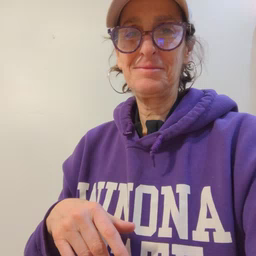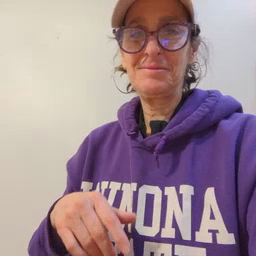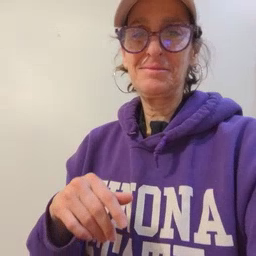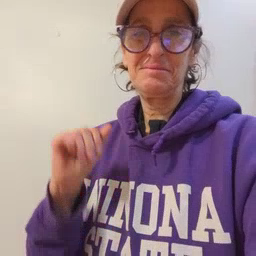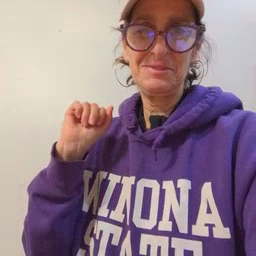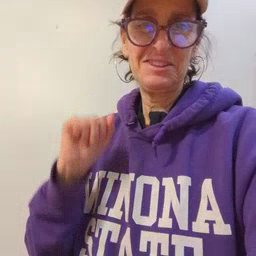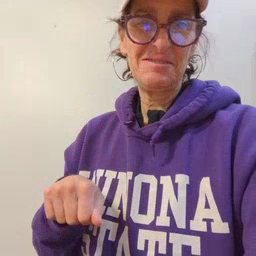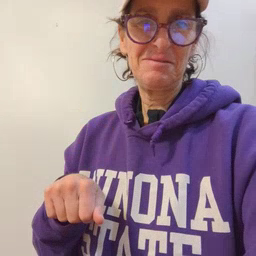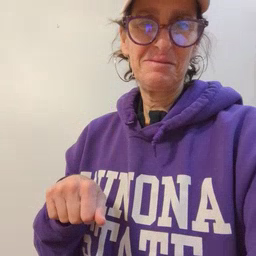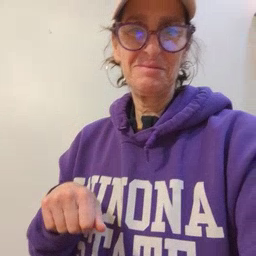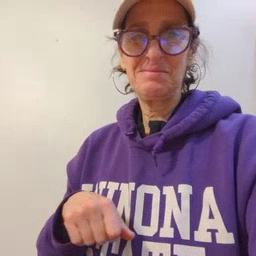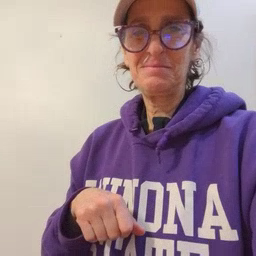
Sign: can